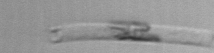
Label: Eucampia_morphytype1